Chest X-ray. View position: AP
Patient age: 18
Patient sex: M
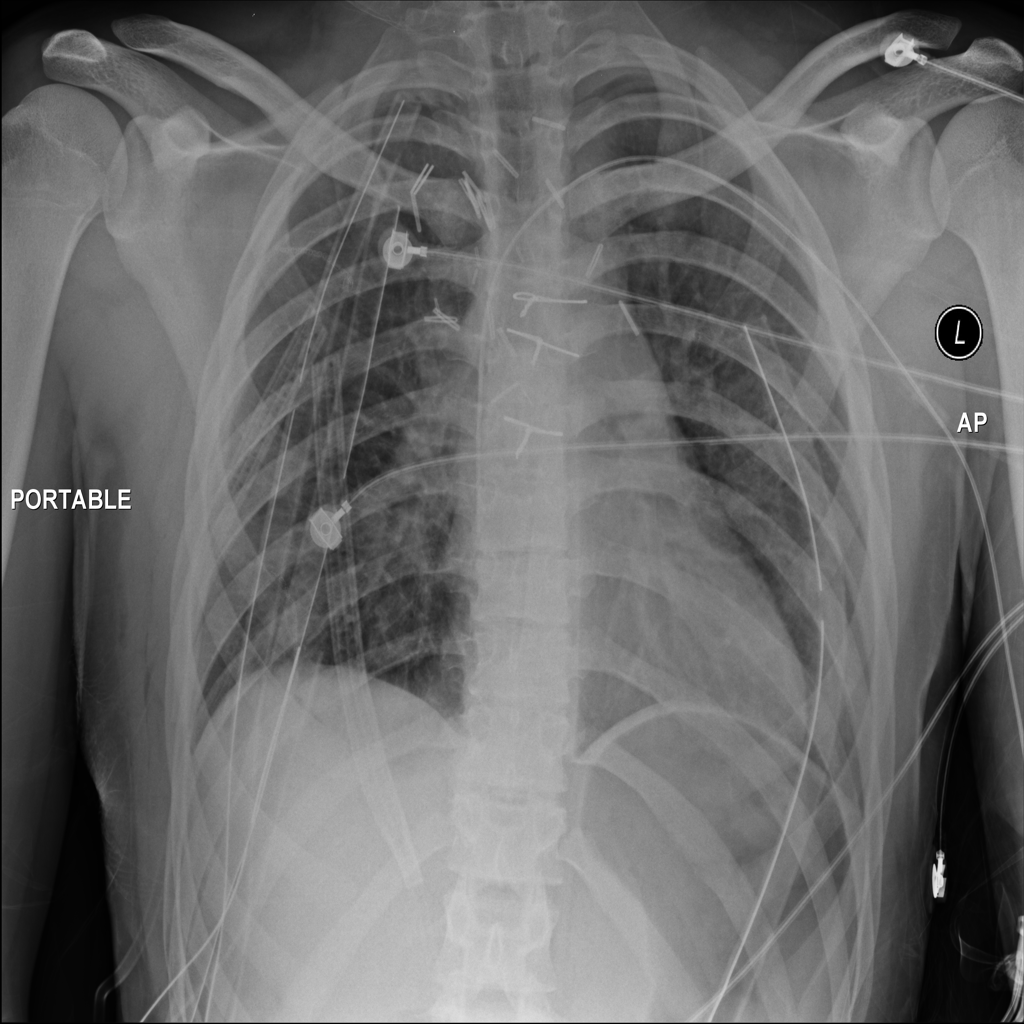
Finding: Pneumothorax